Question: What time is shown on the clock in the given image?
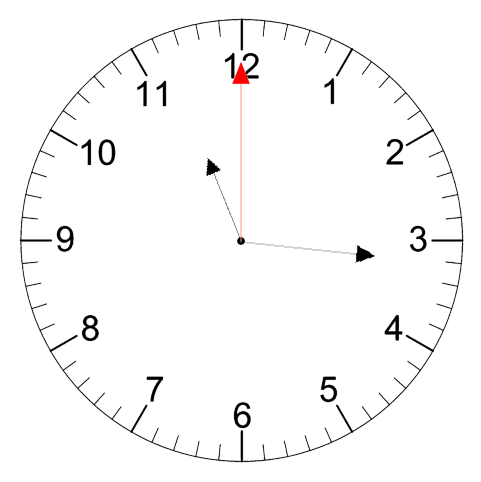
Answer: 11:16:00